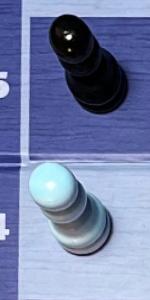
Label: Pawn_White